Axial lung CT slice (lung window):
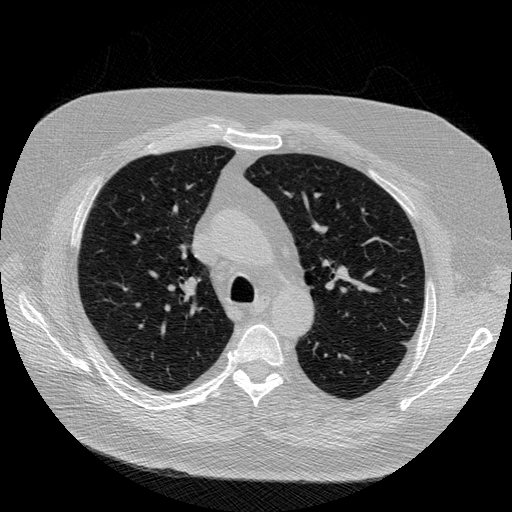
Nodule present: no